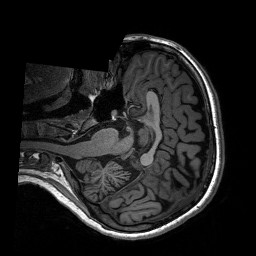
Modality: T1w
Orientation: axial
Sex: female
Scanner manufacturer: siemens
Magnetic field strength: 3 T
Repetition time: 2.3 s
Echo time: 0.00197 s